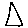
Label: triangle